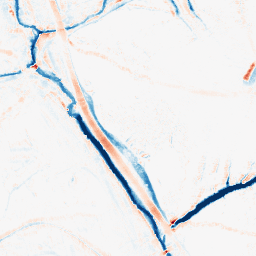
Category: morphological
Decomposition family: morphological_ellipse
Decomposition parameters: operation: average
width: 10
height: 10
Upsampling method: bicubic_16x
Upsampling parameters: scale: 16
Upsampling scale: 16